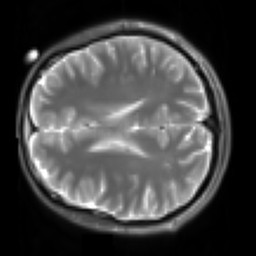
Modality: T2w
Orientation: axial